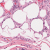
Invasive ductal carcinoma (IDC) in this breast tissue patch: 0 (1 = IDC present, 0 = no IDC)